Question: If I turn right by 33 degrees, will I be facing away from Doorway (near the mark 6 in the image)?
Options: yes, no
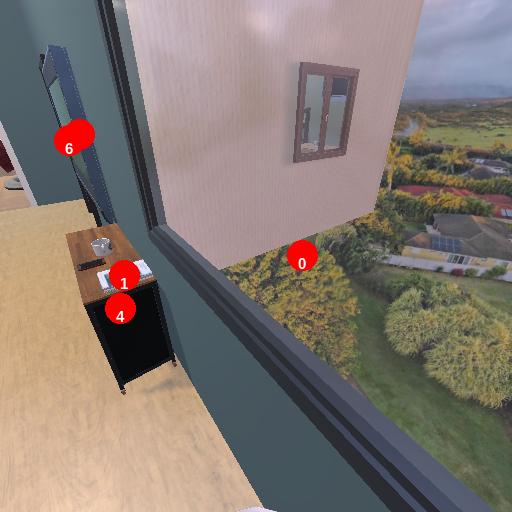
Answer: yes